Question: databaseReference:

Im trying to save data to my firebase realtime database and I need my key to be the users ID and not the random generated unique key I tried child but still got some random keys any help? this is the method I currently have
'''
async componentWillMount() {
const {data} = await Contacts.getContactsAsync({
fields: [Contacts.Fields.PhoneNumbers],
});
this.setState({dataSource: data.map(contact => ({...contact, key: contact.number}))});
const contacts = data.filter(d => d.phoneNumbers);
contactsToUpload.forEach(contact => {
const number = contact.phoneNumbers[0].number.replace(/\D/g, '');
const ref = firebase.database().ref('/Contacts/' + number);
try {
ref.push(contact.name);
} catch (error) {
console.log(error);
}
});
}
//Currently have
"Contacts" : {
"<PHONE>" : {
"-LWIlxwIETK5UR3O5GkR" : "Daniel Higgins Jr.",
"-LWImsOurEVDOE-KrkVw" : "Daniel From School"
}
//Needed
"Contacts" : {
"<PHONE>" : {
"UserId1" : "Daniel Higgins Jr.",
"UserId2" : "Daniel From School"
}
'''
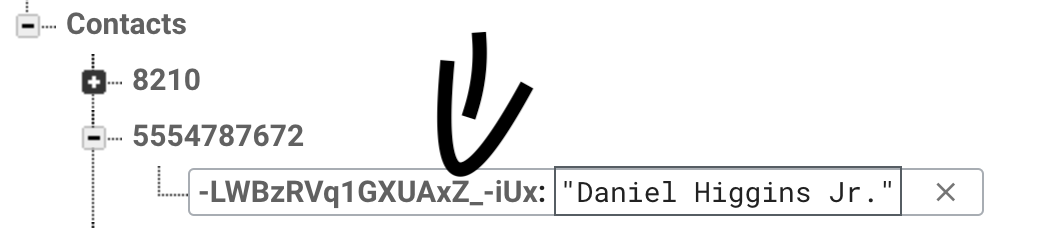
Answer: Every time you call 'push()' Firebase generates a reference to a new, unique location in the database. So 'ref.push()' creates a new, unique location under 'ref'.
If you want to simply set the name under the contact's ID, change 'ref.push(contact.name);' to:
'''
ref.set(contact.name);
'''